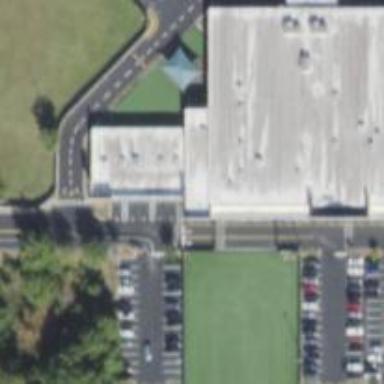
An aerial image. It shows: Parking space.